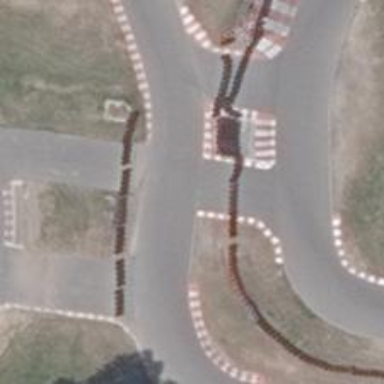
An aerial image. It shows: Service raceway for karting sports.